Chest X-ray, PA view. Patient: 35 years old, sex M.
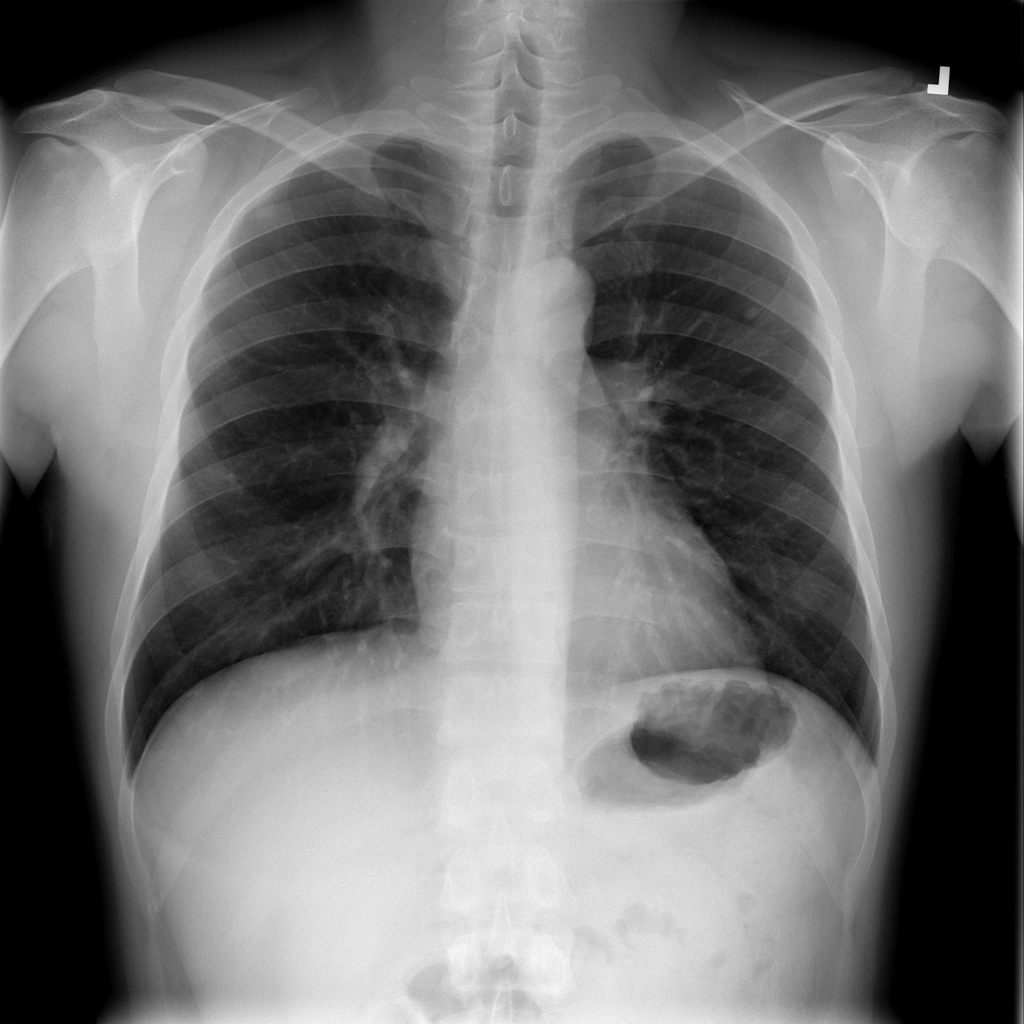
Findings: Infiltration